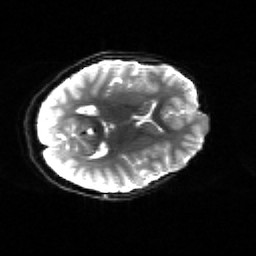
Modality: sbref
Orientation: axial
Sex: female
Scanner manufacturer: siemens
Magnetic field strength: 3 T
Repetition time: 5 s
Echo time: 0.071 s